【题型】选择题　【知识点】平面几何　【难度】medium
已知：如图, 在 $\triangle ABC$ 中, $\angle BAC = 90^\circ$, 斜边 $BC$ 上的高 $AH = 3$, 矩形 $DEFG$ 的边 $DE$ 在边 $BC$ 上, 顶点 $G$、$F$ 分别在边 $AB$、$AC$ 上。如果 $GF$ 正好经过 $\triangle ABC$ 的重心, 那么 $BD \cdot EC$ 的积等于(  )

A. 4

B. 1

C. $\frac{16}{25}$

D. $\frac{9}{25}$
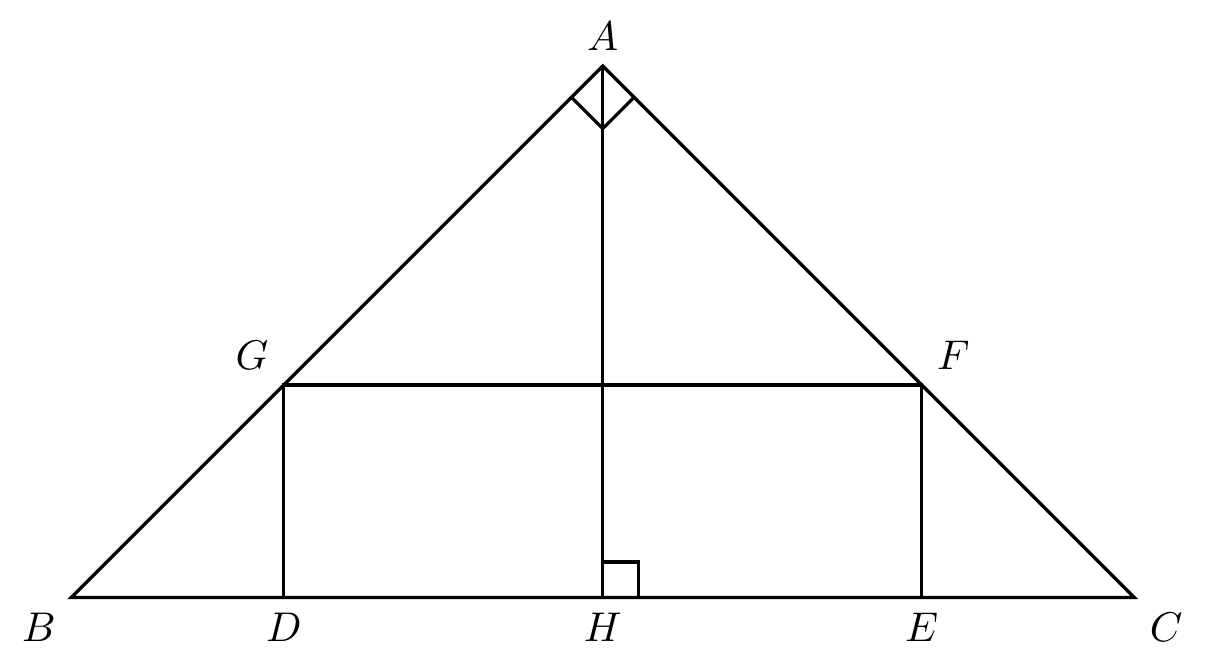
【解答】
解：

设 $\triangle ABC$ 的重心是 $O$, 连接 $AO$, 延长 $AO$ 交 $BC$ 于 $M$,

$\therefore$ $AO = 2OM$,

$\because$ 四边形 $DEFG$ 是矩形,

$\therefore$ $GF // DE$, $\angle GDE = \angle FED = 90^\circ$,

$\therefore$ $AK : KH = AO : OM$,

$\therefore$ $AK = 2KH$,

$\because$ $AH = 3$,

$\therefore$ $KH = \frac{1}{3} AH = 1$,

$\because$ $\angle BAC = 90^\circ$,

$\therefore$ $\angle B + \angle C = 90^\circ$,

$\because$ $\angle EFC + \angle C = 90^\circ$,

$\therefore$ $\angle B = \angle EFC$,

$\because$ $\angle BDG = \angle CEF = 90^\circ$,

$\therefore$ $\triangle BDG \sim \triangle FEC$,

$\therefore$ $BD : FE = GD : EC$,

$\therefore$ $BD \cdot CE = FE \cdot DG$,

$\because$ $FG // BC$, $GD \perp BC$, $KH \perp BC$, $FE \perp BC$,

$\therefore$ $DG = FE = KH = 1$,

$\therefore$ $BD \cdot CE = 1 \times 1 = 1$。

故选：B。
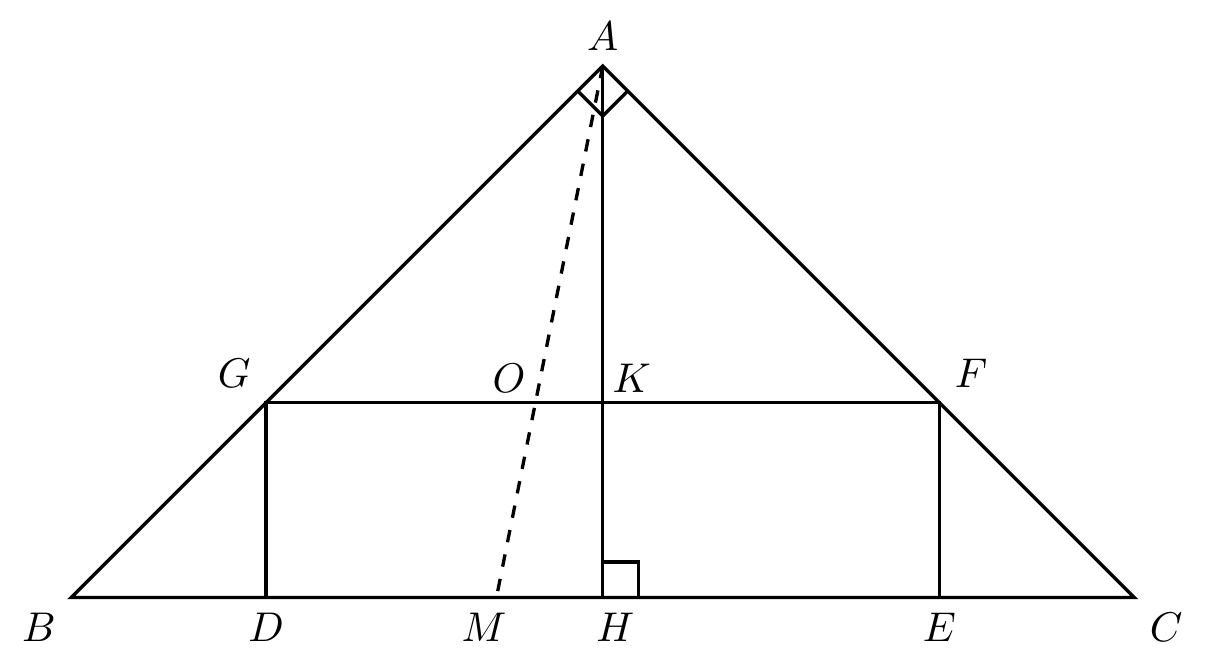